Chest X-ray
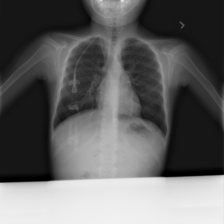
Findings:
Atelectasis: negative
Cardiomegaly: negative
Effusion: negative
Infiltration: negative
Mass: negative
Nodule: negative
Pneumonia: negative
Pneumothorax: negative
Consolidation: negative
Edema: negative
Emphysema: negative
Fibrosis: negative
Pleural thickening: negative
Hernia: negative